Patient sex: M
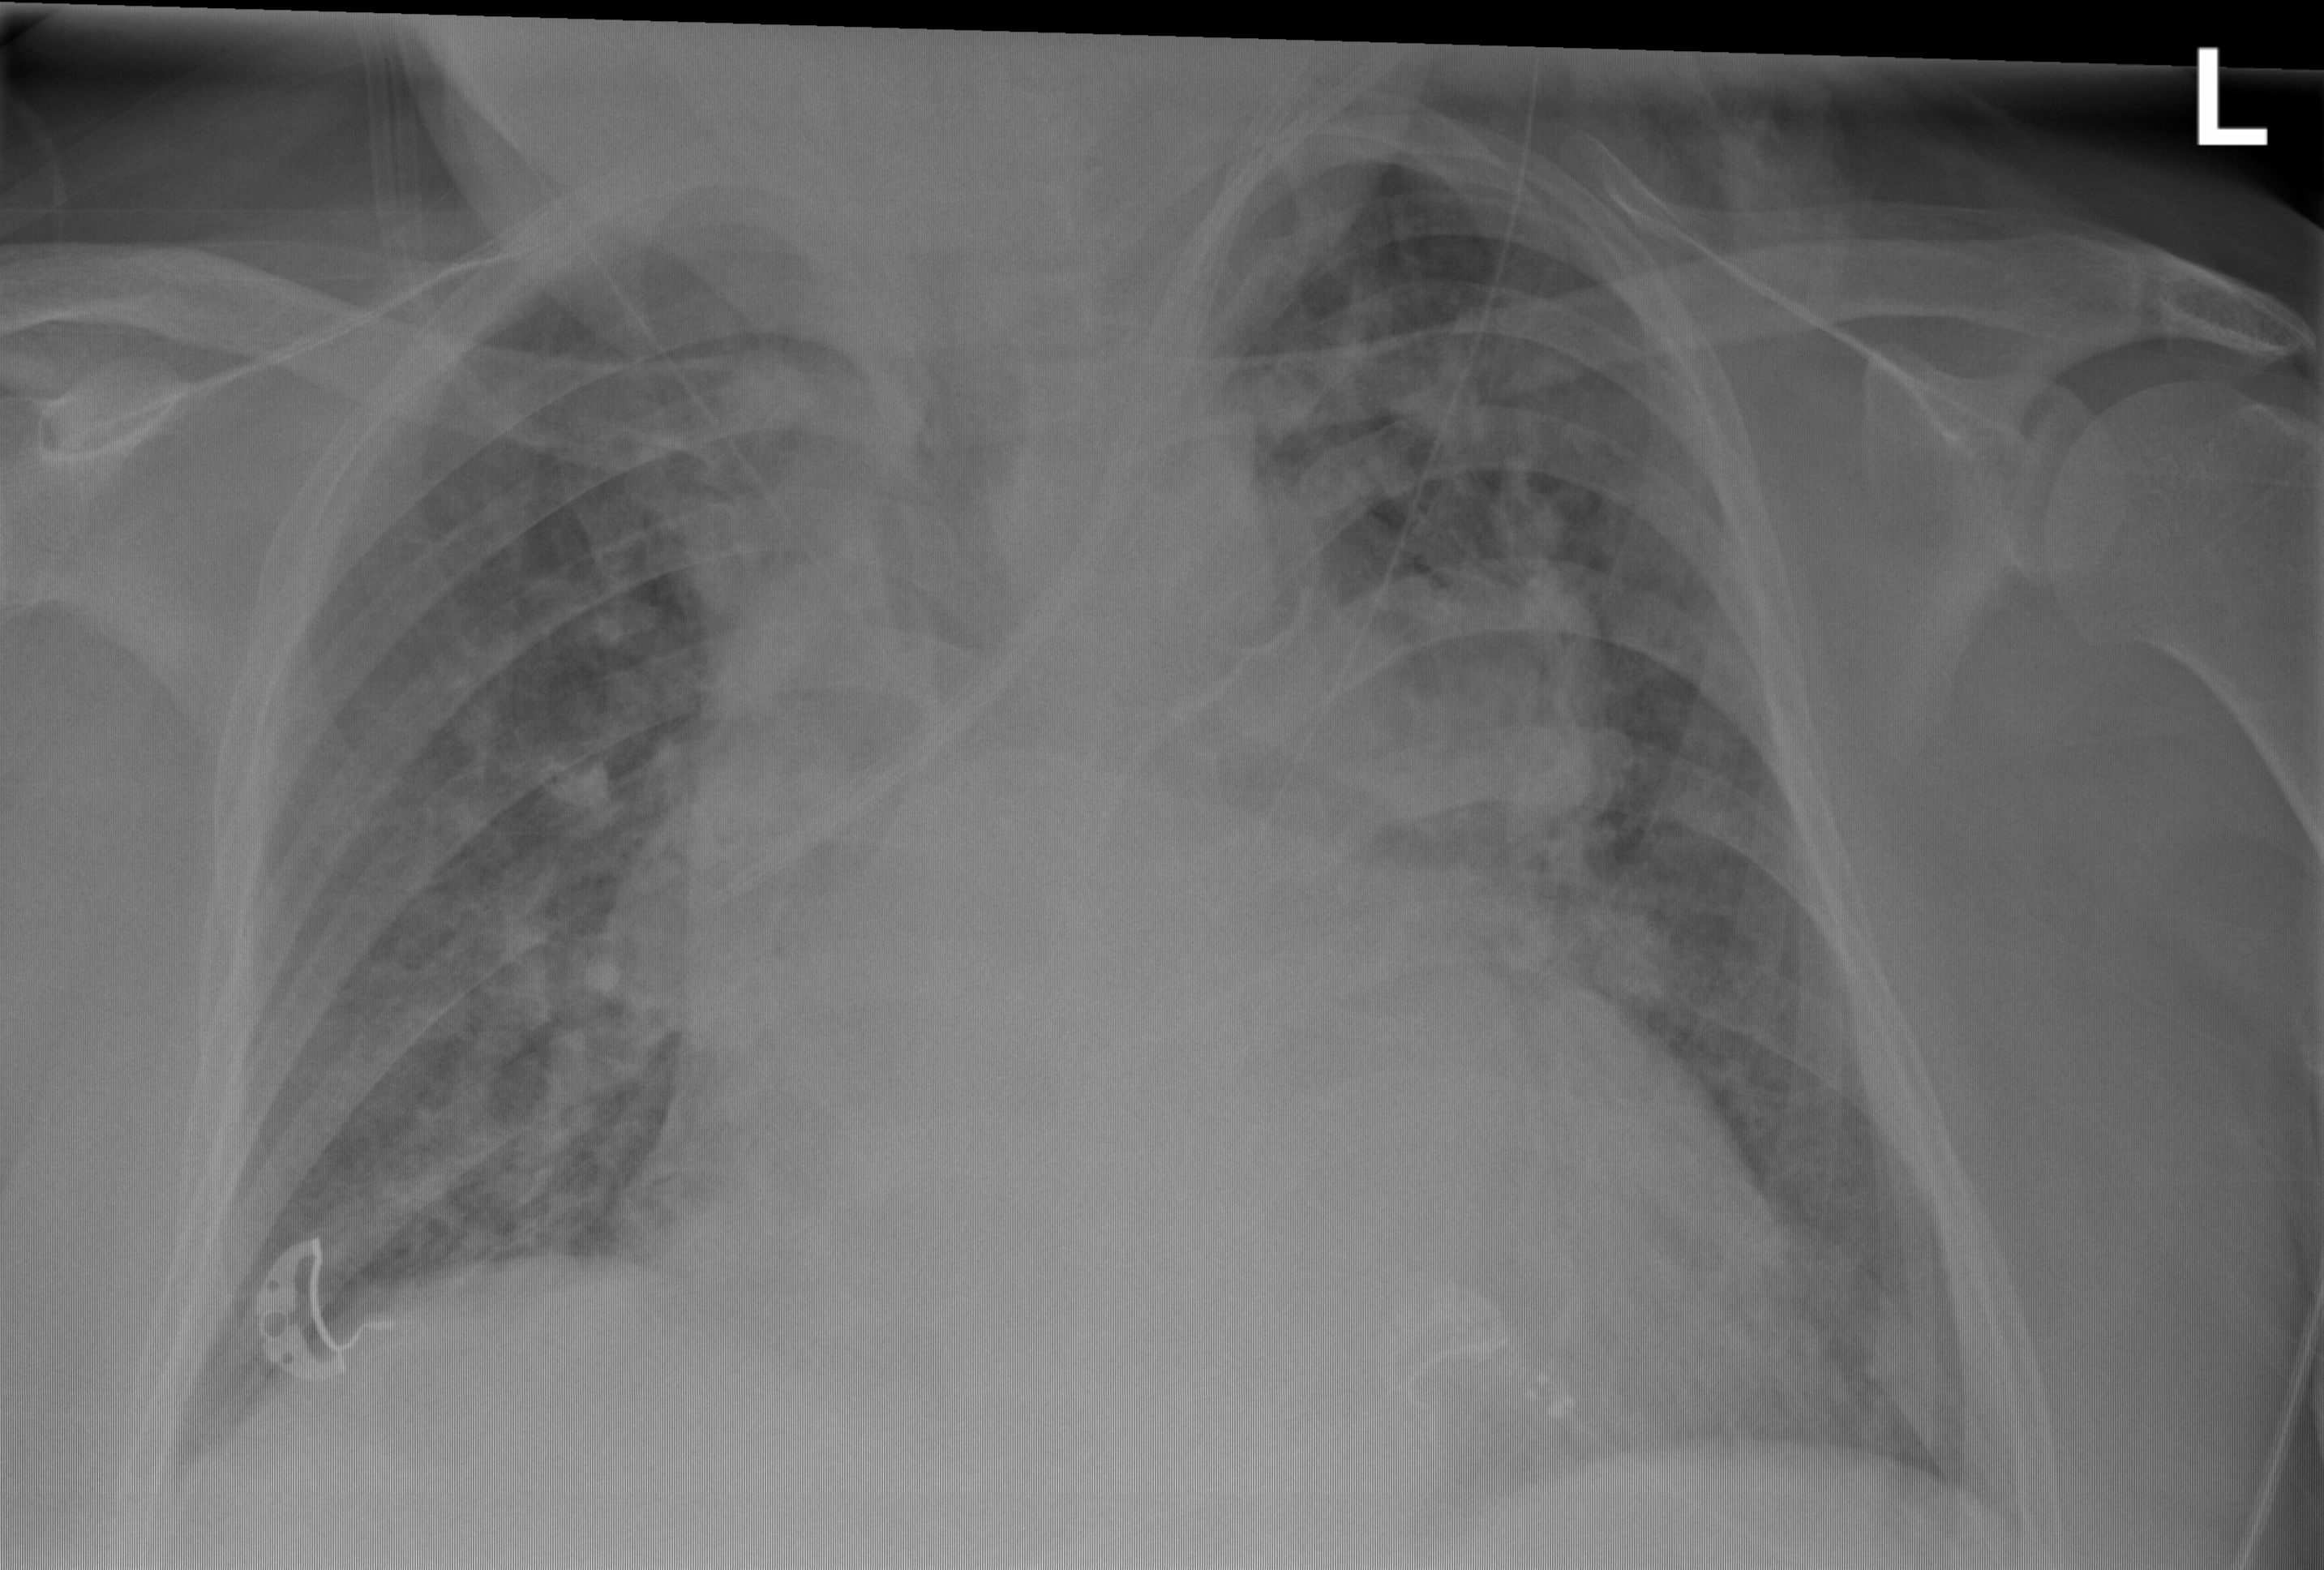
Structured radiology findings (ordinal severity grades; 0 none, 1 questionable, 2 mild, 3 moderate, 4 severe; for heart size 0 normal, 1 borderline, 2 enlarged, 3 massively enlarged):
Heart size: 2
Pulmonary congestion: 2
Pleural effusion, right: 2
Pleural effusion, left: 2
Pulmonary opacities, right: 3
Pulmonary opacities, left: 3
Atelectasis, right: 3
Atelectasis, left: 3